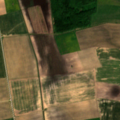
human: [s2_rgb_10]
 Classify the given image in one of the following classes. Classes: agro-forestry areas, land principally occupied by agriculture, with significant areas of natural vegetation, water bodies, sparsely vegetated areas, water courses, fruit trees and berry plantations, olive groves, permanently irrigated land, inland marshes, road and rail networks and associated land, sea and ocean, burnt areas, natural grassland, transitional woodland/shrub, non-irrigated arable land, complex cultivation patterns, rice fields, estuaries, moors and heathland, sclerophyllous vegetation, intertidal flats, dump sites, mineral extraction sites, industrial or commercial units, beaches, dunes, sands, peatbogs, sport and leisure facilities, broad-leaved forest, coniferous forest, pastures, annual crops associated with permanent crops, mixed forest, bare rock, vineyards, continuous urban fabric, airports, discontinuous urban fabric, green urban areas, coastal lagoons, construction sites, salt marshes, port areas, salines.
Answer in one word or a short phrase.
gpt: non-irrigated arable land, fruit trees and berry plantations, mixed forest